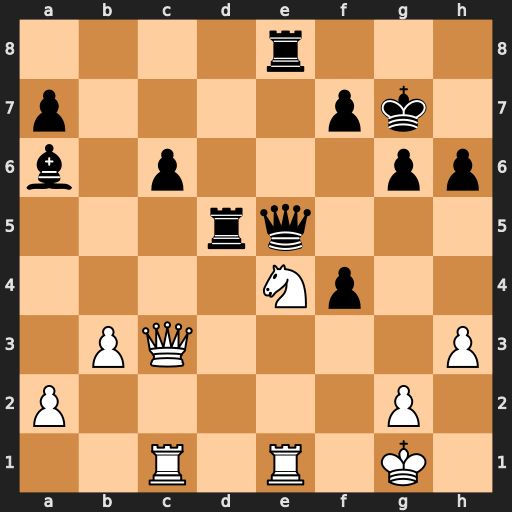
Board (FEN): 4r3/p4pk1/b1p3pp/3rq3/4Np2/1PQ4P/P5P1/2R1R1K1
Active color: w
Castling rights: -
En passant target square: -
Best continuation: Nd6 Qxc3 Nxe8+ Kf8 Rxc3